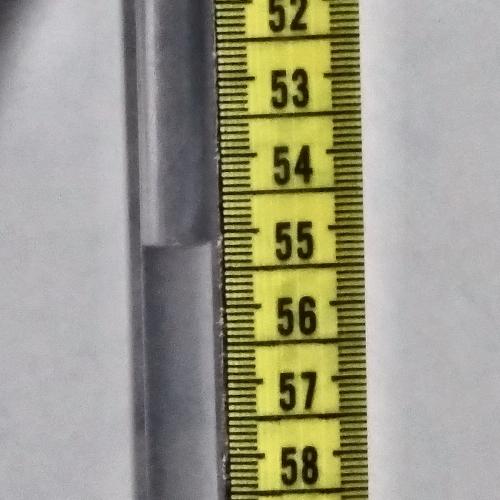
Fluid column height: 55.2 cm